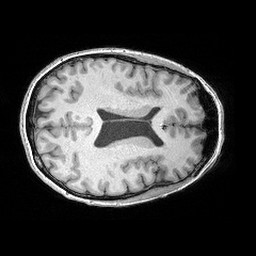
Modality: T1w
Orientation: axial
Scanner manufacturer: siemens
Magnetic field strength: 3 T
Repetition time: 2.3 s
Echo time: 0.00298 s